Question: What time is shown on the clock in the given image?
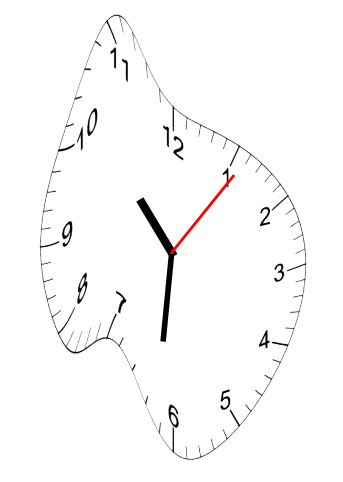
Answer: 10:31:06